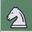
Piece: wN